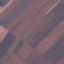
Label: AnnualCrop